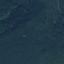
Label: Forest